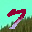
Label: 7